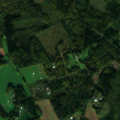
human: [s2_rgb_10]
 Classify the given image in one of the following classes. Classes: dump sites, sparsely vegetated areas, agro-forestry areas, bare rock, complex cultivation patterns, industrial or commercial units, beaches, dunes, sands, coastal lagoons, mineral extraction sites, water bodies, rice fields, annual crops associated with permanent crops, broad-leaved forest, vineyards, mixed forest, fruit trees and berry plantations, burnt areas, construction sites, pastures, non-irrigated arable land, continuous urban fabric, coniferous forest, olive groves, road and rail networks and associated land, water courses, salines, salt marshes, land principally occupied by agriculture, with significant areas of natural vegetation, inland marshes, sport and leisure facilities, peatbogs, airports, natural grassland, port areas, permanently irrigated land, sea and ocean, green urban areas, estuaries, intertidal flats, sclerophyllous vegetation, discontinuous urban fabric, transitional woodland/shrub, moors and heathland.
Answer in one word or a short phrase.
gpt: land principally occupied by agriculture, with significant areas of natural vegetation, broad-leaved forest, mixed forest